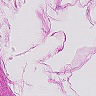
Metastatic tissue present: no